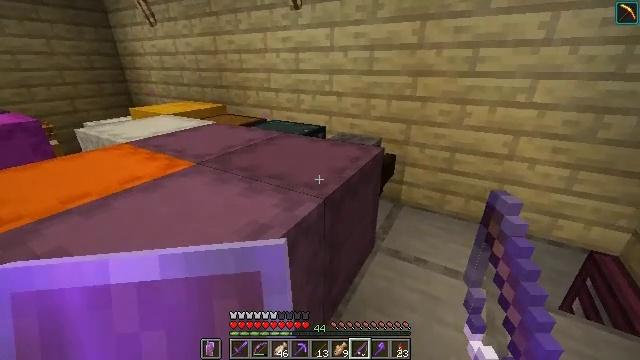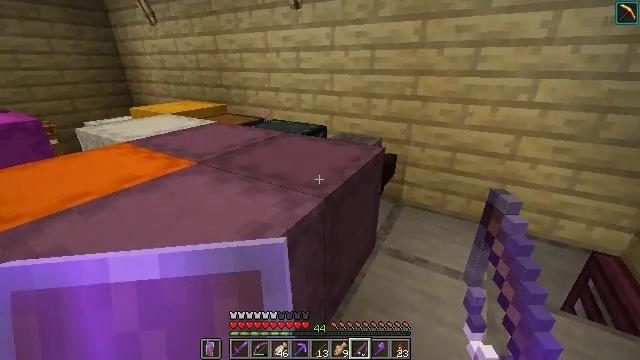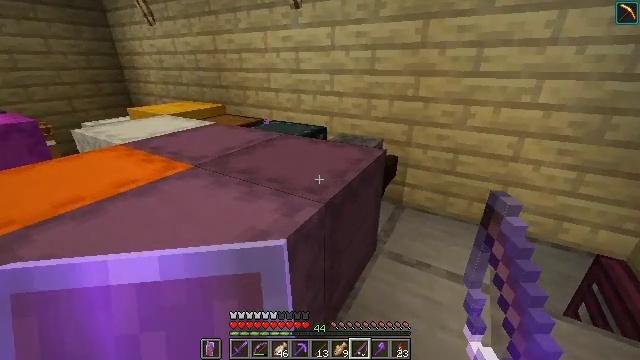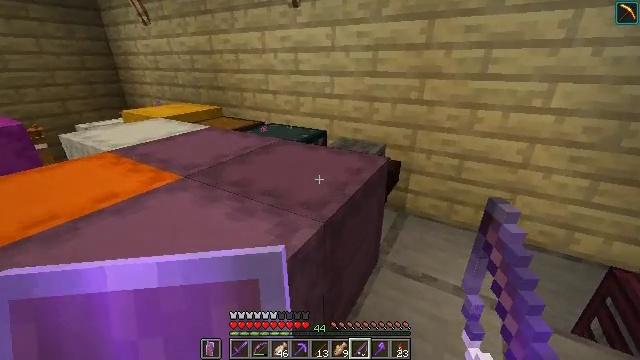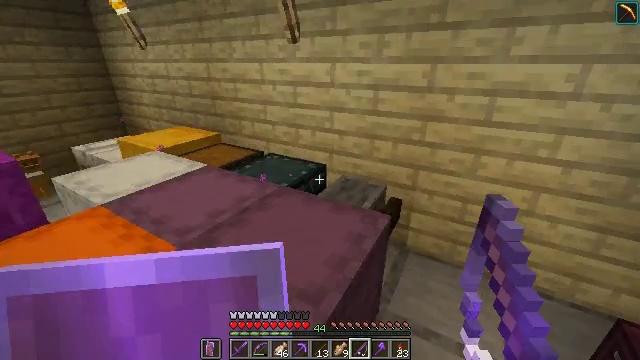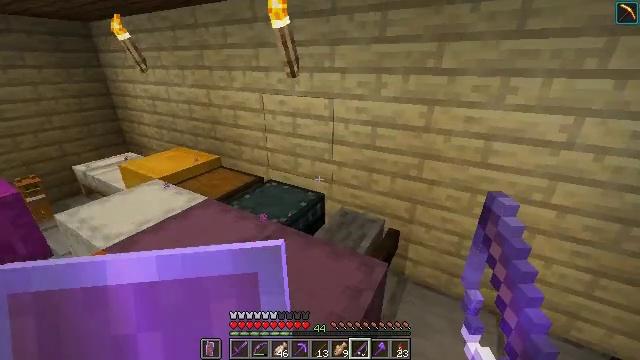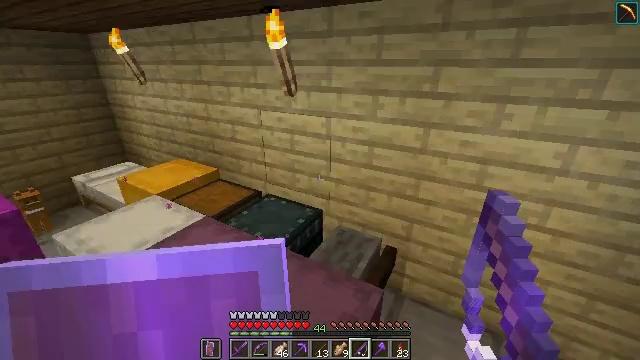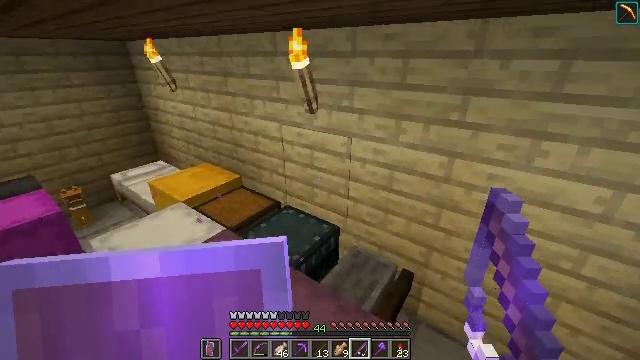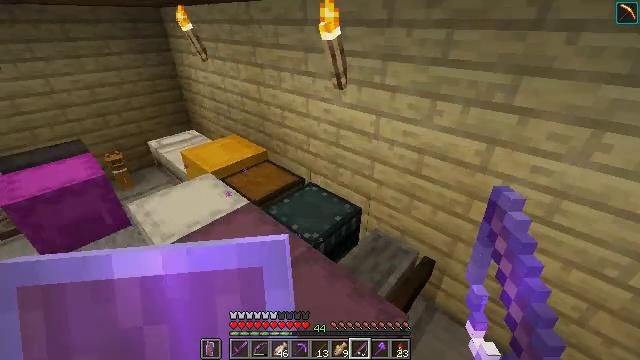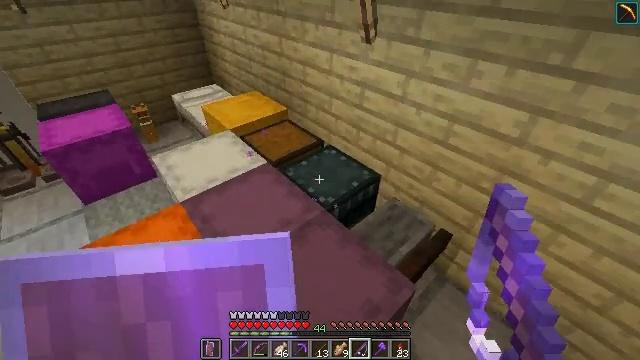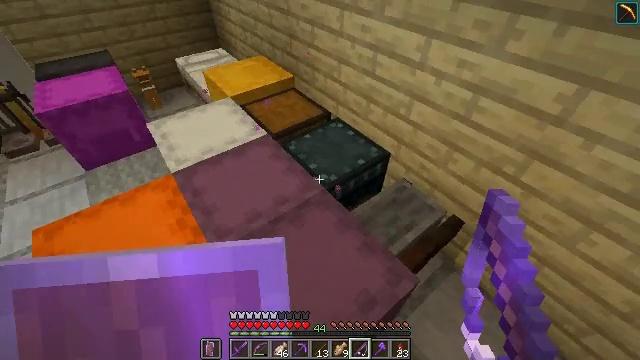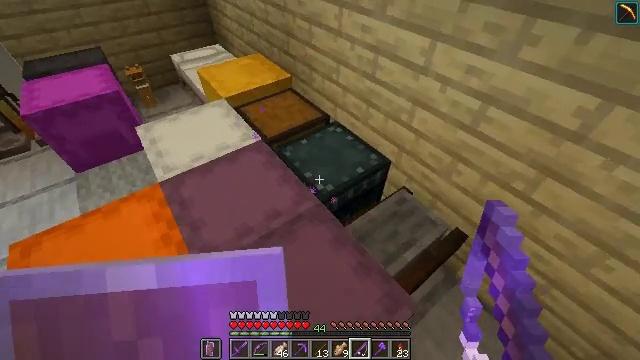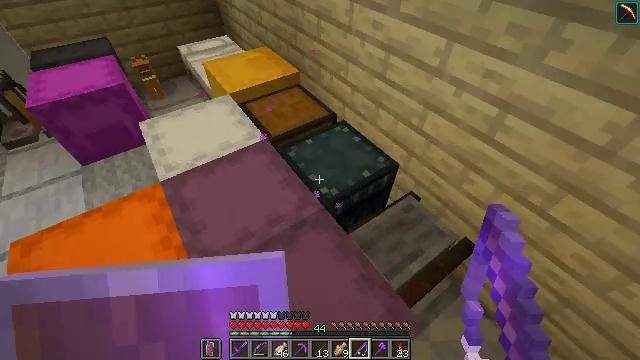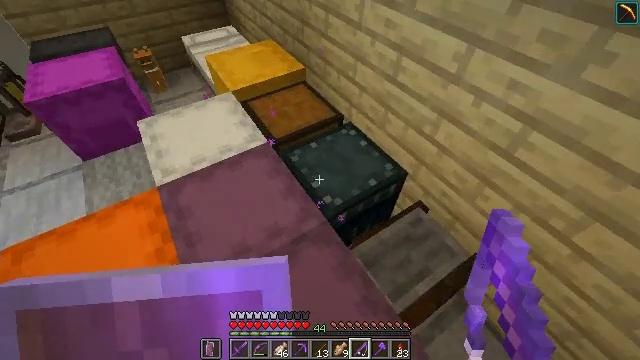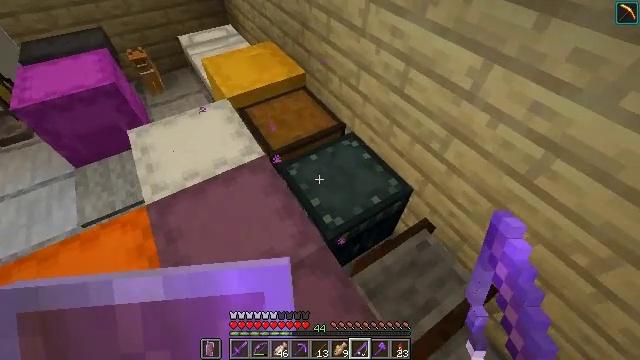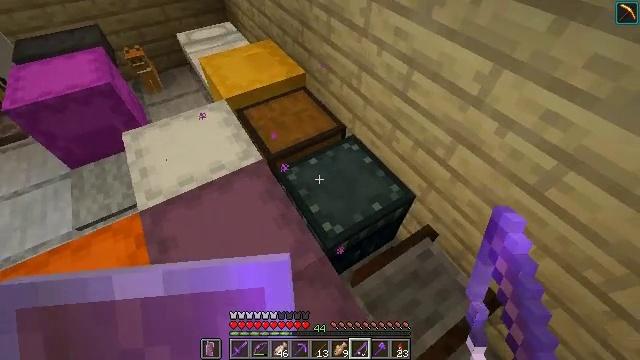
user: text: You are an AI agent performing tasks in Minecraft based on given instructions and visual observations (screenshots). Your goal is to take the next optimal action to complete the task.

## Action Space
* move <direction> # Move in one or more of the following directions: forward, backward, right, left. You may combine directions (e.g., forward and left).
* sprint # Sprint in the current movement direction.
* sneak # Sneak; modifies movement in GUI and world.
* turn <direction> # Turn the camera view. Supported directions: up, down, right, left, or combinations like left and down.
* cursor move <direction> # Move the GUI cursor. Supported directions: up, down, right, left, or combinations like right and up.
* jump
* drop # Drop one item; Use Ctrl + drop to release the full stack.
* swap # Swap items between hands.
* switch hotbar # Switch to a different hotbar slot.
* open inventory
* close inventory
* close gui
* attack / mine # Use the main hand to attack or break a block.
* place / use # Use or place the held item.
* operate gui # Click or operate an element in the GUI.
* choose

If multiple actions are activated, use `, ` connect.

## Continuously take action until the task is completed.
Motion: motion action
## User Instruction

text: craft item soul torch
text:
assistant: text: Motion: no_op
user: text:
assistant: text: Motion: move forward
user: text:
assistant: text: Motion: move forward
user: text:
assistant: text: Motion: move forward, jump
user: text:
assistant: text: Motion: move forward, jump
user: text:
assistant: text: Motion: move forward, jump
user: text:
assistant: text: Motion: move forward, turn left and down, jump
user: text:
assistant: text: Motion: move forward, turn left and down, jump
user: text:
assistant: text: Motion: move forward, turn left and down
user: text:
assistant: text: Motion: move forward, turn left and down
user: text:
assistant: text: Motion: move forward, turn down
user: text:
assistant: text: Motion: move forward, turn left and down
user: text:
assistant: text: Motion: move forward, turn left and down
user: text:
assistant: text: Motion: no_op
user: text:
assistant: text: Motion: no_op
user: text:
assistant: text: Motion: no_op
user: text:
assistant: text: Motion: no_op
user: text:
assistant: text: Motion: turn right
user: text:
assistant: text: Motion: turn right and down
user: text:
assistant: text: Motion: use / place
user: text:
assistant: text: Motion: use / place
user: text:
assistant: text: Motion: use / place
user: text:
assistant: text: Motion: use / place
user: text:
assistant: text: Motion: no_op
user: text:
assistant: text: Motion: no_op
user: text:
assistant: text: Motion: no_op
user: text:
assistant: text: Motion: no_op
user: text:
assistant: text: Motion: no_op
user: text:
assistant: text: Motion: no_op
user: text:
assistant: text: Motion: turn down